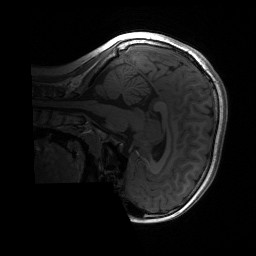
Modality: T1w
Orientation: sagittal
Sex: female
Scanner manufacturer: siemens
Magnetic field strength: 3 T
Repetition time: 1.9 s
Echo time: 0.00243 s